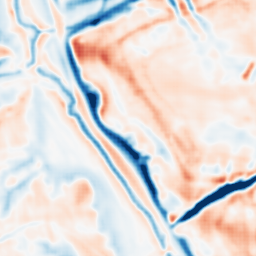
Category: multiscale
Decomposition family: dog_multiscale
Decomposition parameters: sigma_ratio: 1.4
n_scales: 4
base_sigma: 2
Upsampling method: sinc_blackman
Upsampling parameters: scale: 8
kernel_size: 16
Upsampling scale: 8